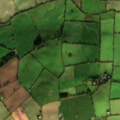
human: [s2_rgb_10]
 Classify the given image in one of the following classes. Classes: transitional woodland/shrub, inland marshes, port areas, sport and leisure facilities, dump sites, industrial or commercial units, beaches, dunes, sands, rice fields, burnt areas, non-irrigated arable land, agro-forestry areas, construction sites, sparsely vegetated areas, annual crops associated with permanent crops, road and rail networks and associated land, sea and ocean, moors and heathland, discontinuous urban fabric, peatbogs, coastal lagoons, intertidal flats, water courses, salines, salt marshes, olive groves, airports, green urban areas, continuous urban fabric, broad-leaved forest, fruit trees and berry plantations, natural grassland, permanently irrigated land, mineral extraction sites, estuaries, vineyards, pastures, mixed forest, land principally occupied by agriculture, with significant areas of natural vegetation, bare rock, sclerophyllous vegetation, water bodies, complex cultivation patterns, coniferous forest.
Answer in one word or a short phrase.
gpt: non-irrigated arable land, pastures